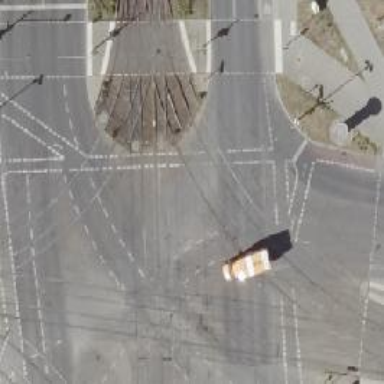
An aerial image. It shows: Tram level crossing on the railway.